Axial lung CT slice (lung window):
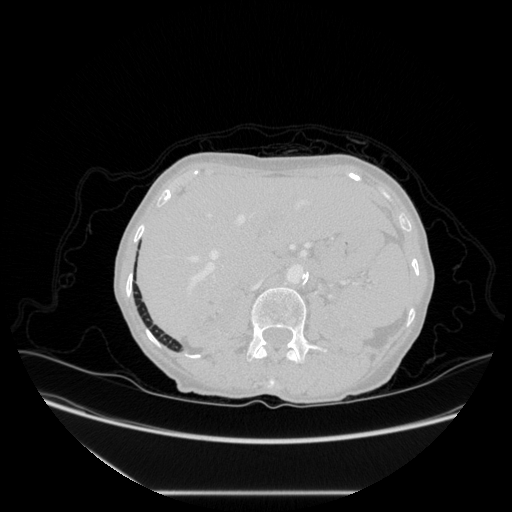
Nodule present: no